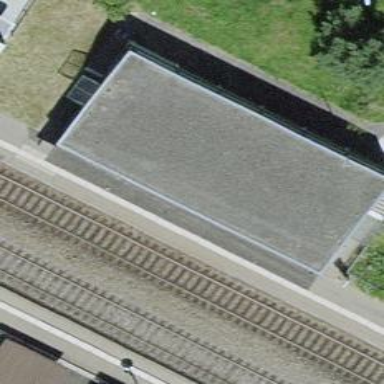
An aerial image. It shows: Bicycle parking area with rails.